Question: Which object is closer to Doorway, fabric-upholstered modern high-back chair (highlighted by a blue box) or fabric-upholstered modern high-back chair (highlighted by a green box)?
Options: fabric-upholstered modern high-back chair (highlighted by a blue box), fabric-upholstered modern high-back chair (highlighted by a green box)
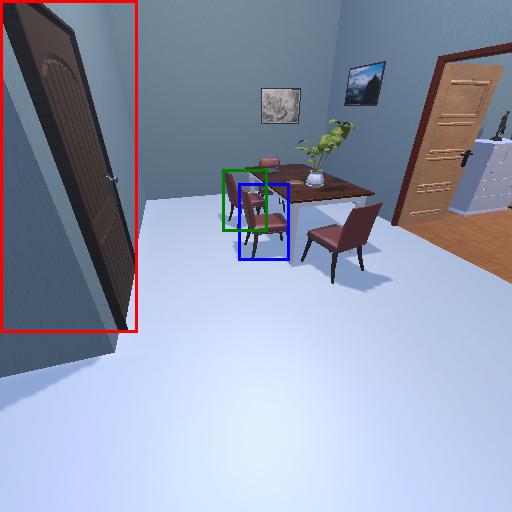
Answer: fabric-upholstered modern high-back chair (highlighted by a blue box)